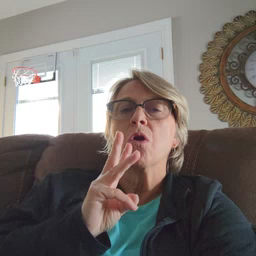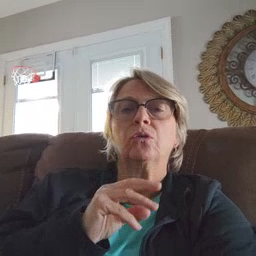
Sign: water